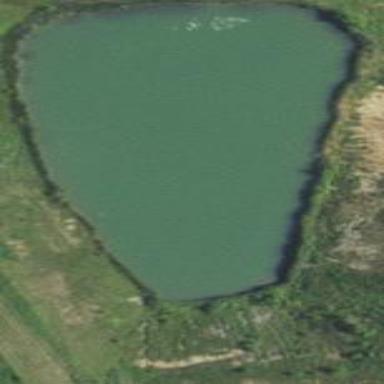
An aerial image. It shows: Pond surrounded by natural water.